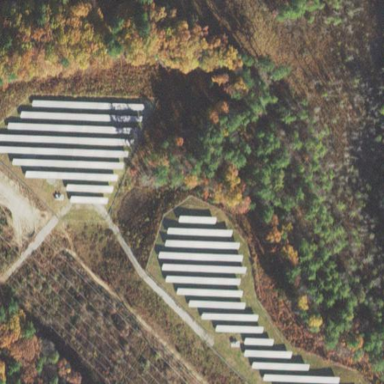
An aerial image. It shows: Solar photovoltaic panel generator.